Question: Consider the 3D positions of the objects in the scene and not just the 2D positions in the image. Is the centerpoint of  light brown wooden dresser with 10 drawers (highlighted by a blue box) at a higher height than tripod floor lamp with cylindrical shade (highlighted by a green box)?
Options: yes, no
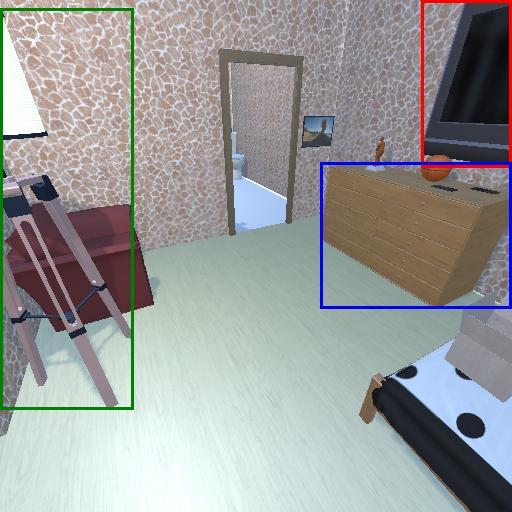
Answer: yes